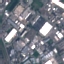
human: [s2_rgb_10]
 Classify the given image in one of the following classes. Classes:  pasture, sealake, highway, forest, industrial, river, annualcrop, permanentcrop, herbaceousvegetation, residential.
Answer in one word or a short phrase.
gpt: Industrial